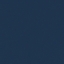
Label: SeaLake